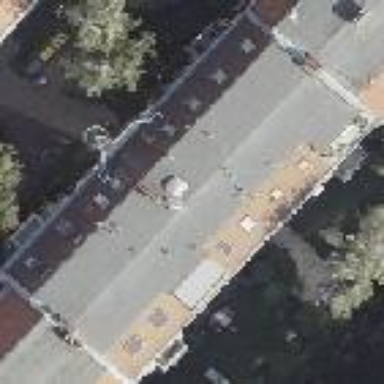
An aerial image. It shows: Building with apartments featuring unique double saltbox roof shape.